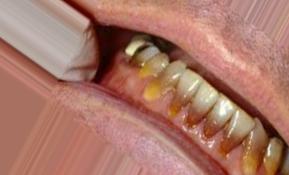
Condition: Tooth Discoloration